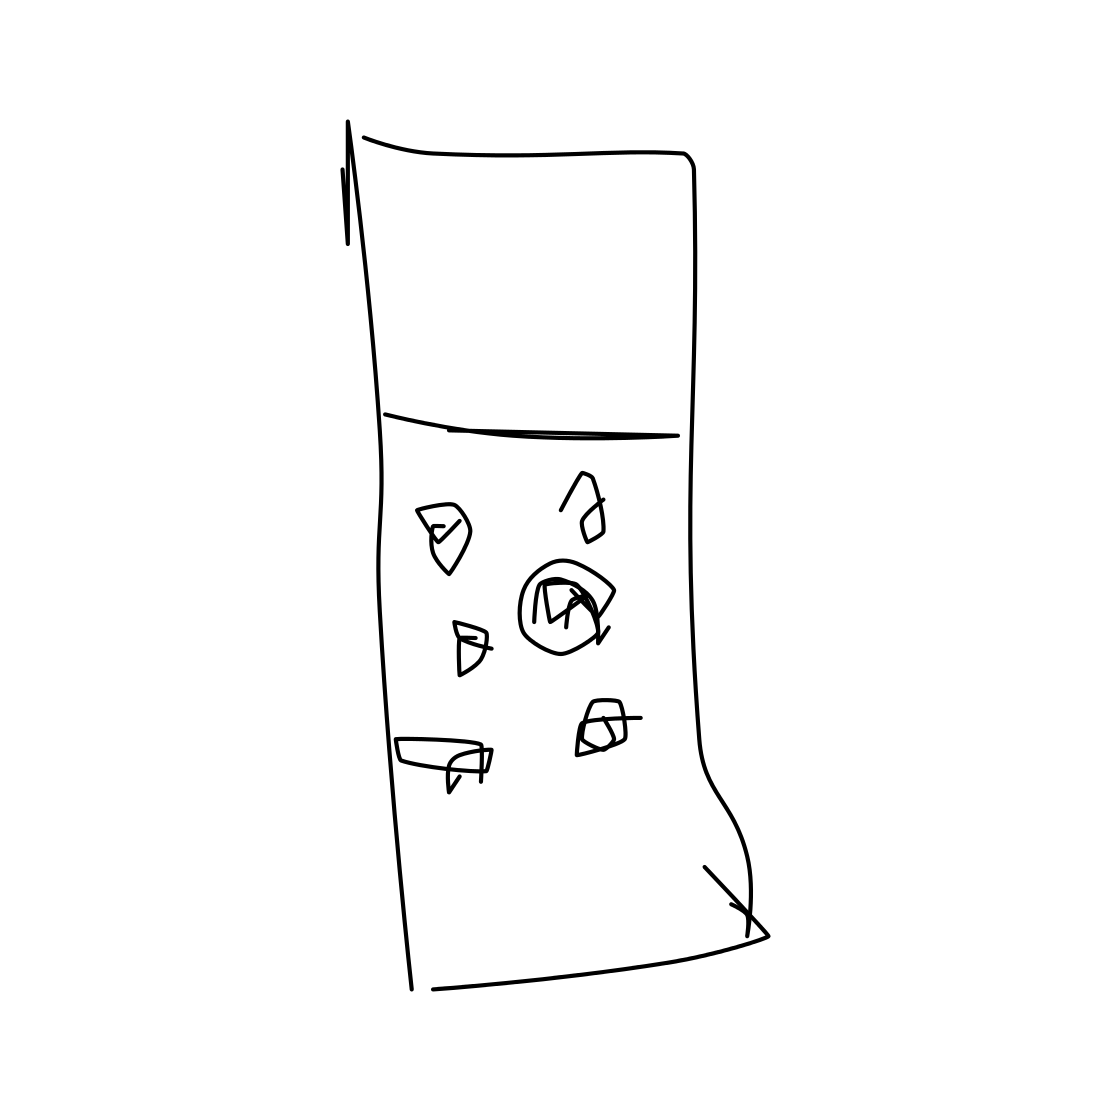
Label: ipod